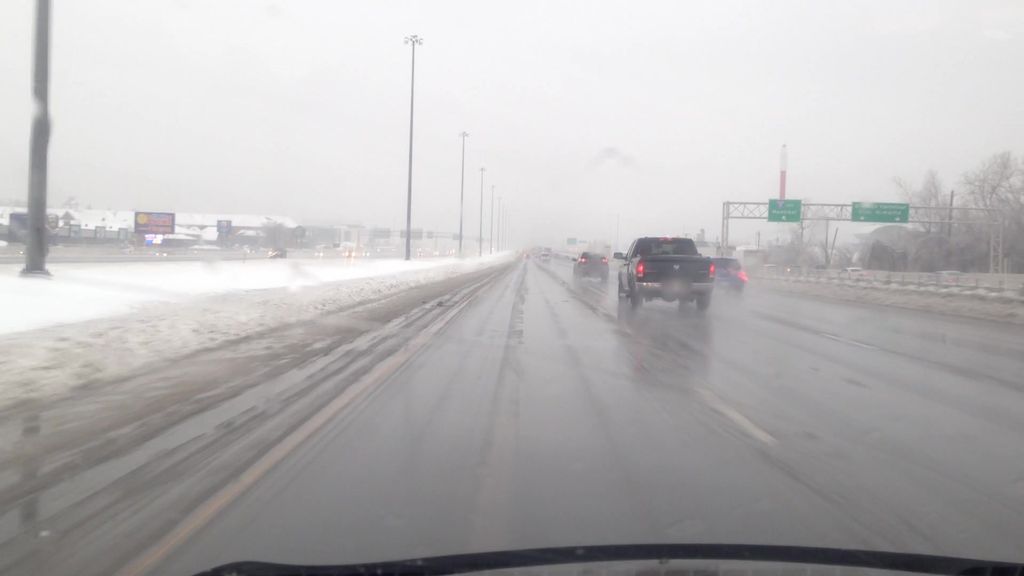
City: montreal